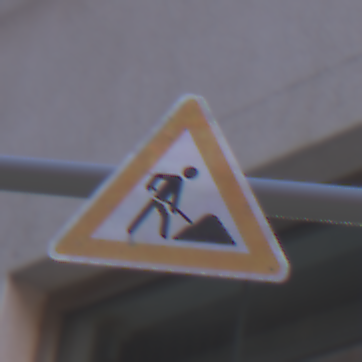
Verkehrszeichen: Arbeitsstelle
Umgebung: Outdoor, Urban
Tageszeit: MorningAfternoon
Wetter: PartlyCloudy
Licht: Natural
Jahreszeit: NotSpecified
Kontrast: MediumContrast